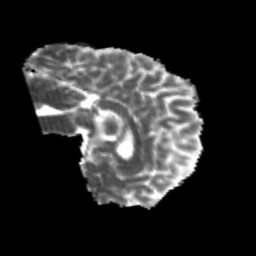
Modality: MD
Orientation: sagittal
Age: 23
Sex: male
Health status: healthy
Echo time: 0.074 s